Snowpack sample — Buffalo Mountain, Silverthorne, Colorado, USA (1/25/25, 10:11 AM MST)
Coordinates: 39.6222, -106.1139
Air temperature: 22 °F
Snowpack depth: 110 cm
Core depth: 40 cm
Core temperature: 46.4 °F
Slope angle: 12°, slope face: 102°
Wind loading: high
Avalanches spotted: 0
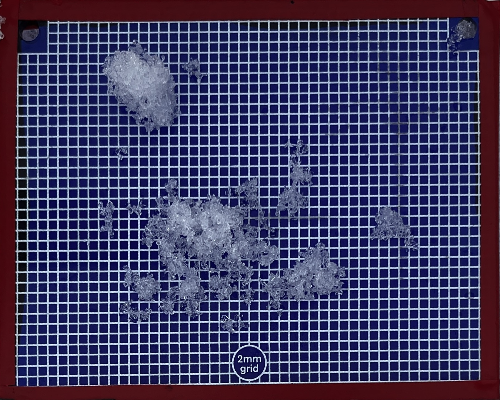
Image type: profile
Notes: No avalanches nearby, collected on the outskirts of a fire break 15 meters from the treeline, on way to Buffalo and Red Mountain